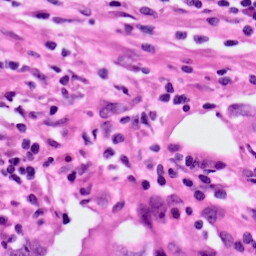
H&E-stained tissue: Lung